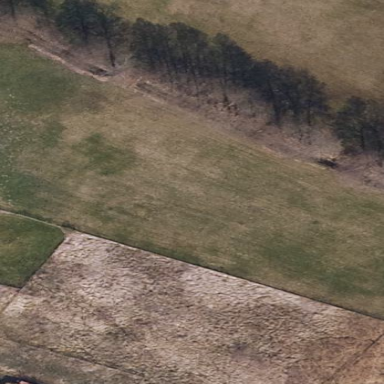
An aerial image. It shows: Beautiful meadow.